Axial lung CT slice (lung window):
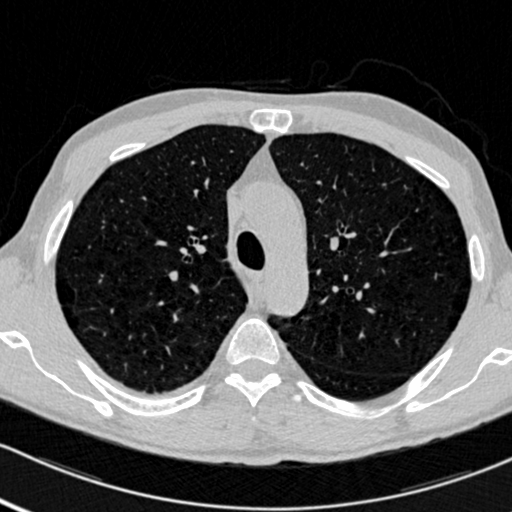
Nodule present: no